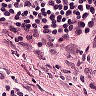
Metastatic tissue present: no